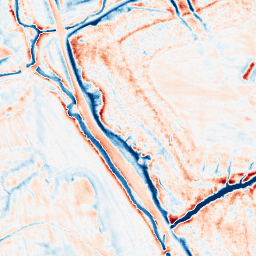
Category: edge_preserving
Decomposition family: anisotropic_diffusion
Decomposition parameters: iterations: 50
kappa: 50
gamma: 0.15
Upsampling method: sinc_blackman
Upsampling parameters: scale: 2
kernel_size: 16
Upsampling scale: 2